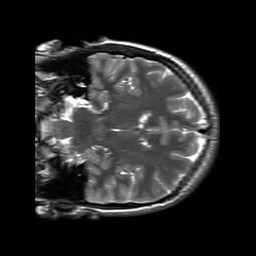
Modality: T2w
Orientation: coronal
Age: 21
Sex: female
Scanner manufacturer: siemens
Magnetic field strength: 3 T
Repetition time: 8.53 s
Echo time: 0.091 s